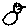
Label: bird